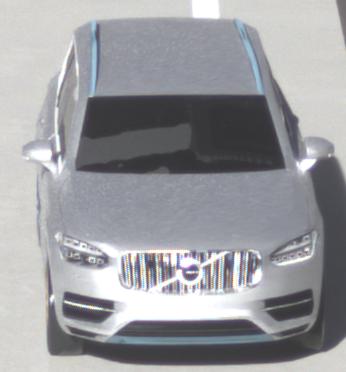
Make: Volvo
Model: XC90 B5
Detailed model: XC90 (L)
Model produced from: 2019/08
Model produced until: 2020/04
Doors: 5
Color: white
Road condition: wet road
Daytime: morning or afternoon
Contrast: high contrast